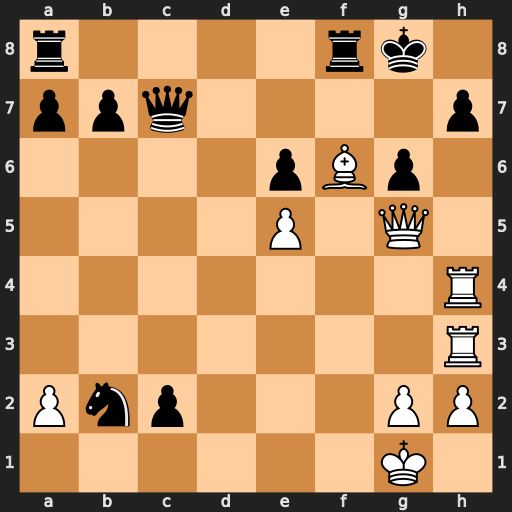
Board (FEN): r4rk1/ppq4p/4pBp1/4P1Q1/7R/7R/Pnp3PP/6K1
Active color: w
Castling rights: -
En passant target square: -
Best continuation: Qxg6+ hxg6 Rh8+ Kf7 R8h7+ Ke8 Rxc7